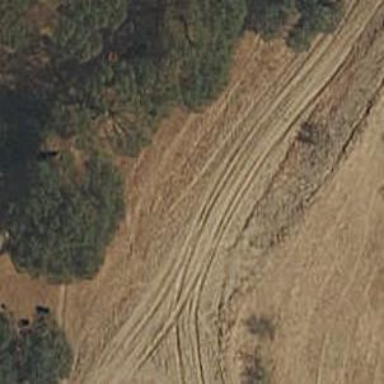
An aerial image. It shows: Dirt path.